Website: home-depot
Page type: billing-address
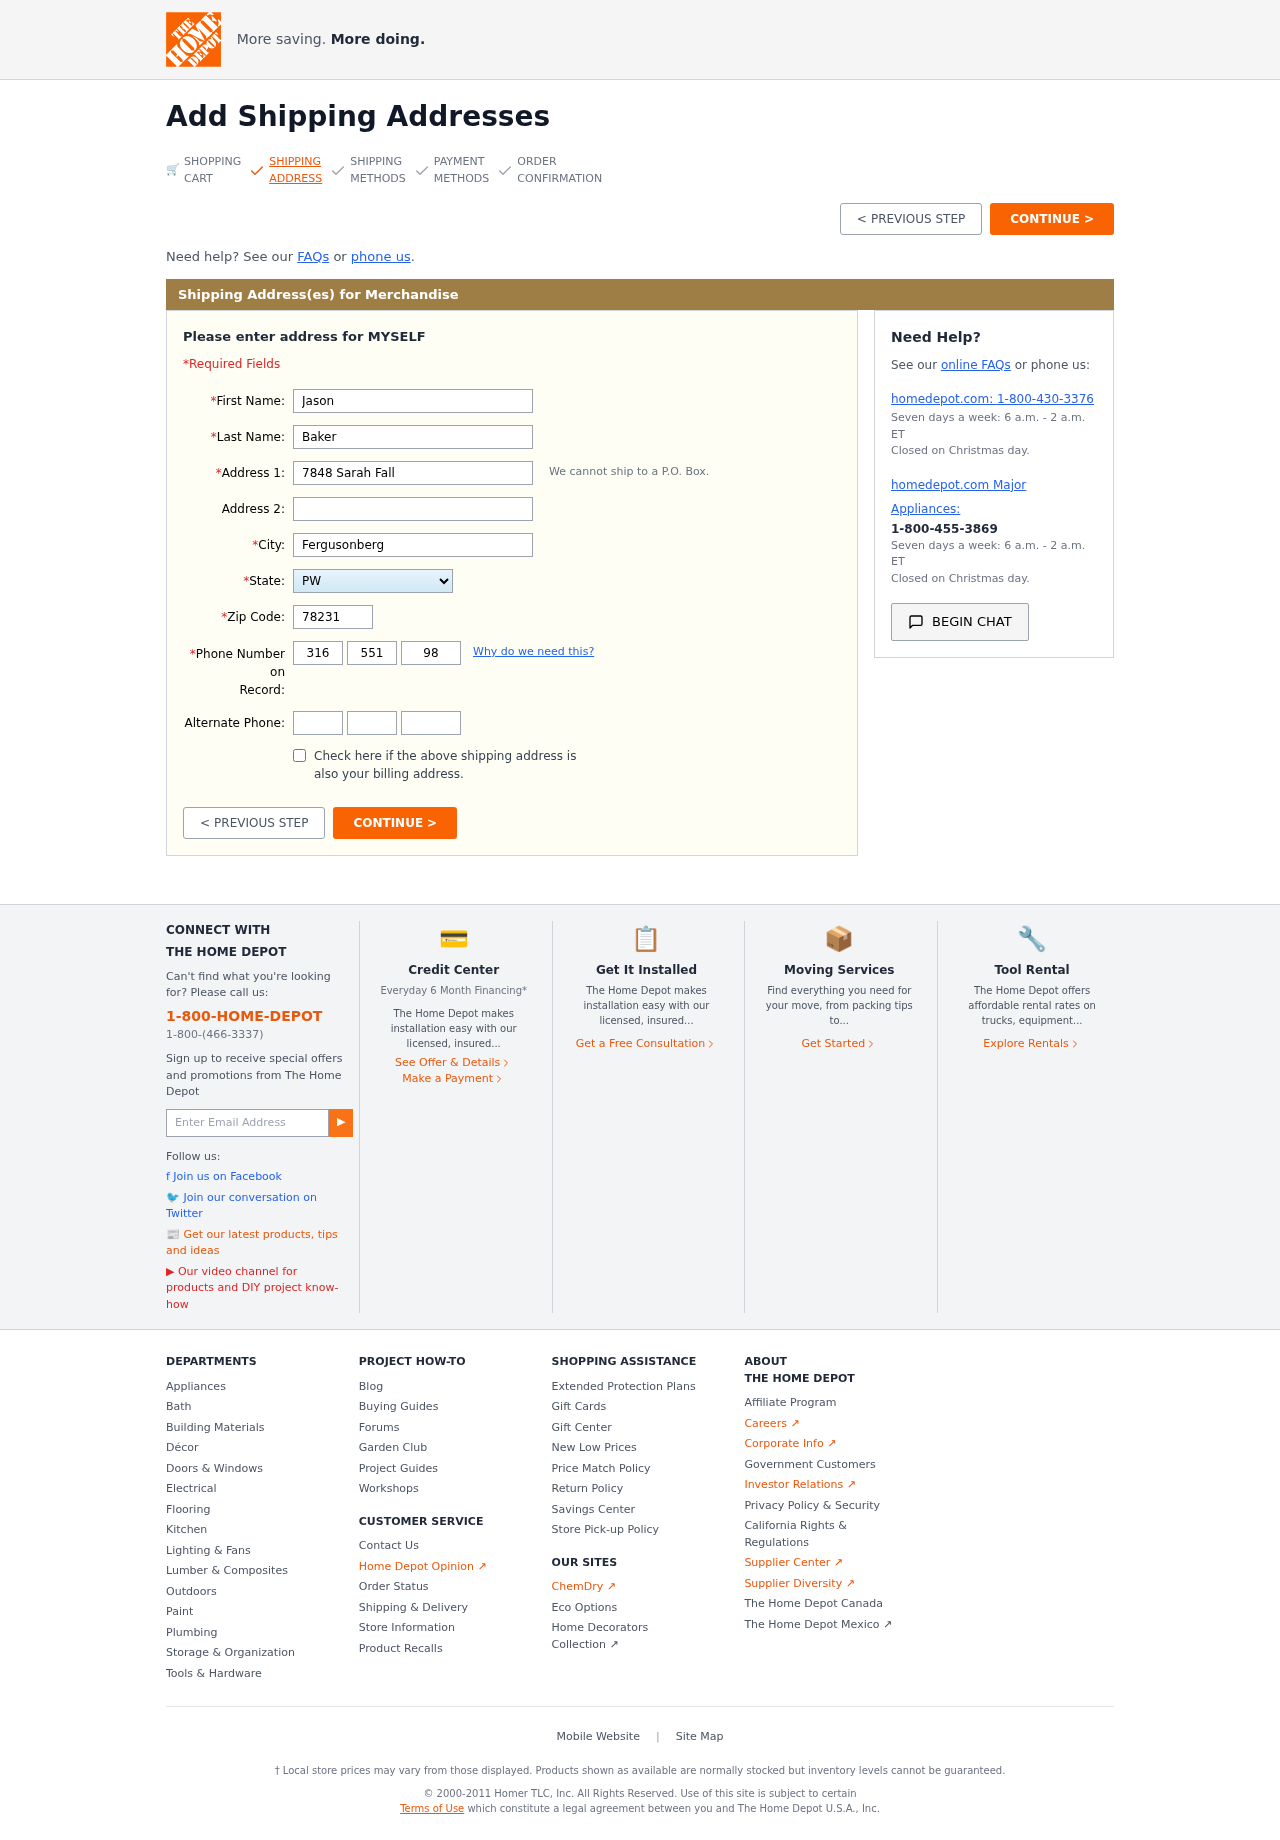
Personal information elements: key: PII_STATE
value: PW
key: PII_FIRSTNAME
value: Jason
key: PII_LASTNAME
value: Baker
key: PII_STREET
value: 7848 Sarah Fall
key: PII_CITY
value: Fergusonberg
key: PII_POSTCODE
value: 78231
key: PII_PHONE_AREA
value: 316
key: PII_PHONE_PREFIX
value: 551
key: PII_PHONE_LINE
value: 9857
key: PII_PHONE_ALT_AREA
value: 717
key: PII_PHONE_ALT_PREFIX
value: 819
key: PII_PHONE_ALT_LINE
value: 5387